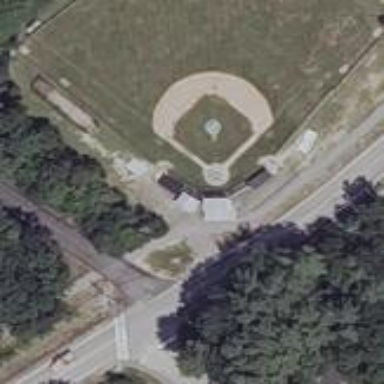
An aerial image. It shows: Baseball pitch enclosed by fence.